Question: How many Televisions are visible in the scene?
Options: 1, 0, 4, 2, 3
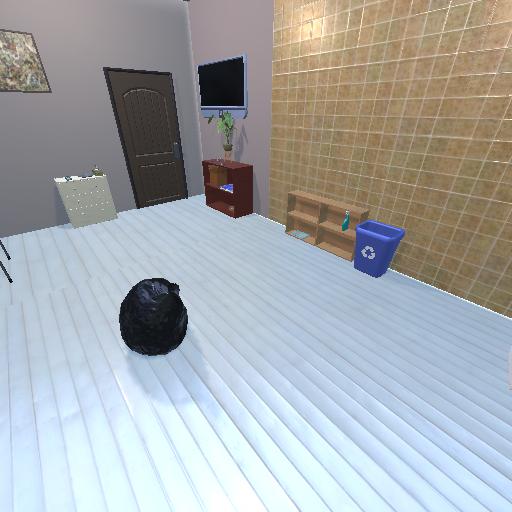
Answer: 1